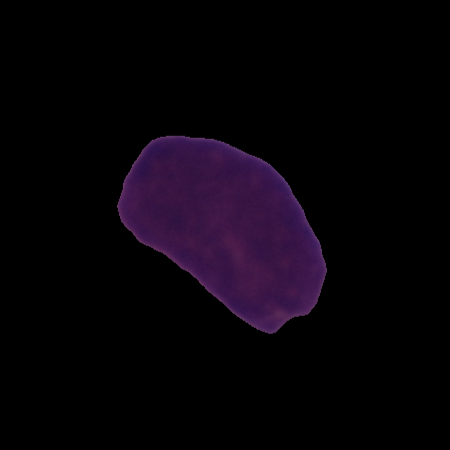
Label: cancer